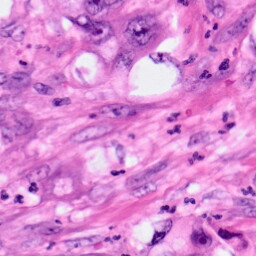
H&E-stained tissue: Pancreatic